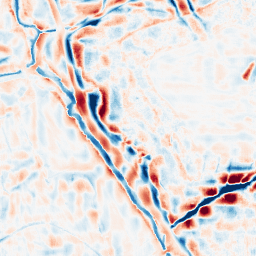
Category: wavelet
Decomposition family: wavelet_dwt
Decomposition parameters: wavelet: sym4
level: 4
Upsampling method: fft_zeropad
Upsampling parameters: scale: 2
Upsampling scale: 2